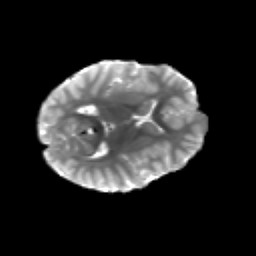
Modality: T2w
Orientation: axial
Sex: female
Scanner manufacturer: siemens
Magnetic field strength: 3 T
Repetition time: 5 s
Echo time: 0.071 s